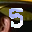
Label: 5